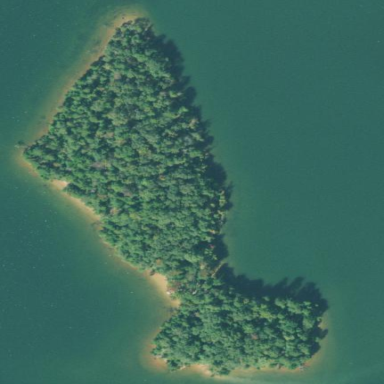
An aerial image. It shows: Island covered with woodland.